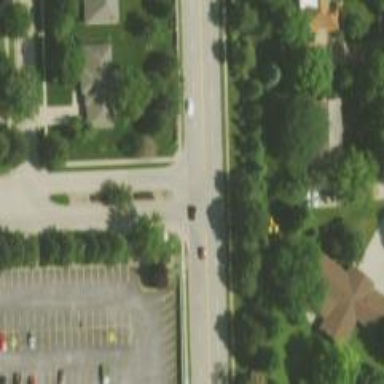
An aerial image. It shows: Unmarked road crossing.